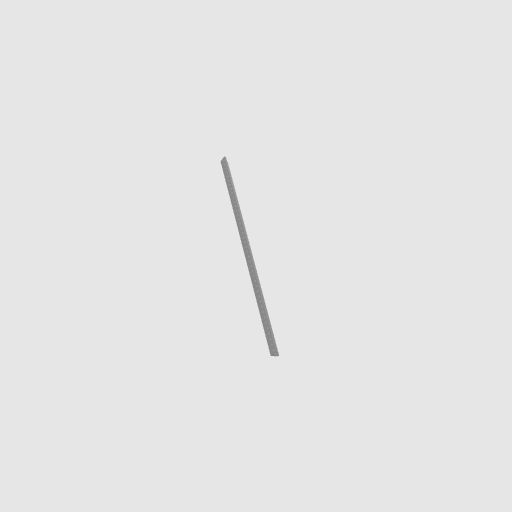
Part: LBeam41H